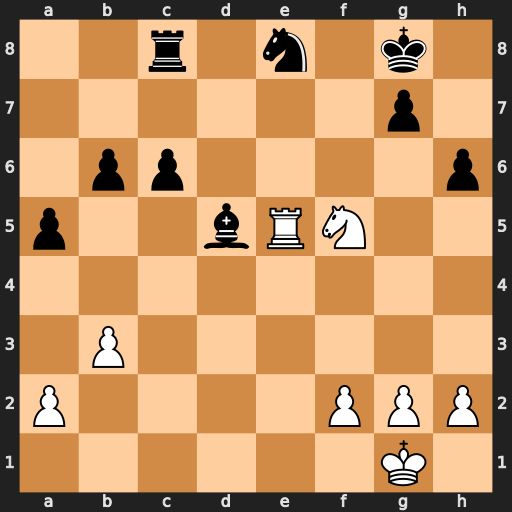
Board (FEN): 2r1n1k1/6p1/1pp4p/p2bRN2/8/1P6/P4PPP/6K1
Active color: w
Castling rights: -
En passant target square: -
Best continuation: Ne7+ Kf8 Nxc8